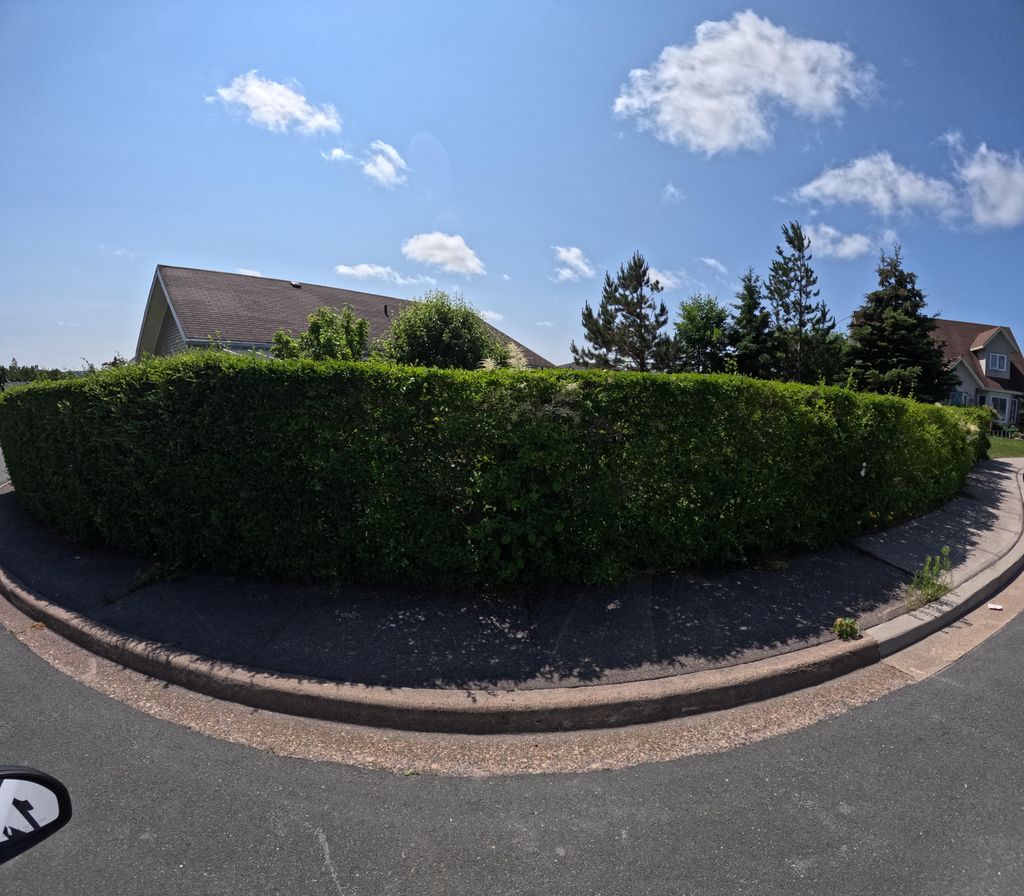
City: st_johns